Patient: sex M, age 68
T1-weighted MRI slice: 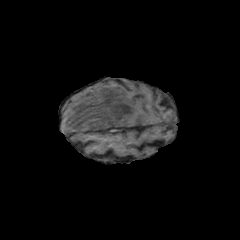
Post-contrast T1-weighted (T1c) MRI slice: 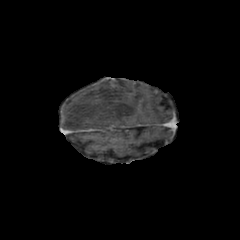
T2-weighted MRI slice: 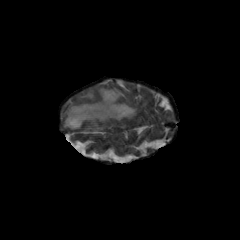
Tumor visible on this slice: yes
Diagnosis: Glioblastoma, IDH-wildtype
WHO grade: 4